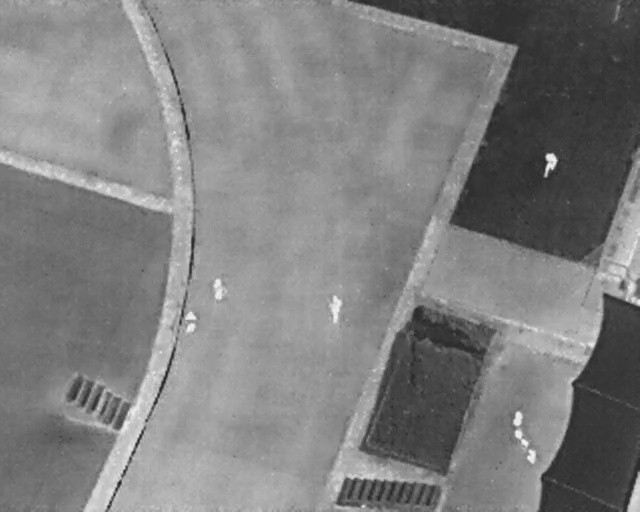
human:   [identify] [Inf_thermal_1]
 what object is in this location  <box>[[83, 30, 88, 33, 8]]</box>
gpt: <ref>1 large person at the right</ref>